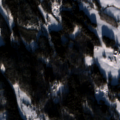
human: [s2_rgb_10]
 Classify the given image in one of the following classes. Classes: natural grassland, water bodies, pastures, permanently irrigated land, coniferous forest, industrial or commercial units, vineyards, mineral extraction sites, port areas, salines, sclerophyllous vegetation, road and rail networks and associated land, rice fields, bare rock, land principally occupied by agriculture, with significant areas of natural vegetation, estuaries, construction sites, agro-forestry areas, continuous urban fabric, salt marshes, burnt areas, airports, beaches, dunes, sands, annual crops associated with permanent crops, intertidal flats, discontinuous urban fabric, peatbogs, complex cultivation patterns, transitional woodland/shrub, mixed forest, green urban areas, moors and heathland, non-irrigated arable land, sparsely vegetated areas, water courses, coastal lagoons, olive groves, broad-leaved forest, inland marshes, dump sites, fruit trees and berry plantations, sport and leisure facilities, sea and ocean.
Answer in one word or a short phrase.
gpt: discontinuous urban fabric, non-irrigated arable land, land principally occupied by agriculture, with significant areas of natural vegetation, mixed forest